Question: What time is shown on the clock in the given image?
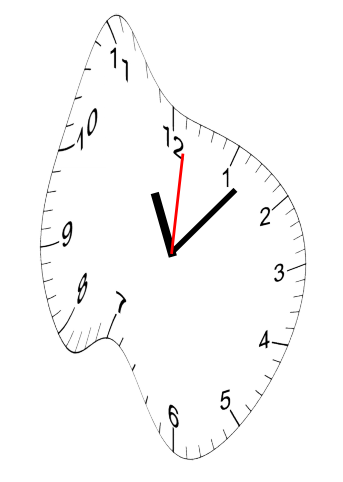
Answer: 11:07:01